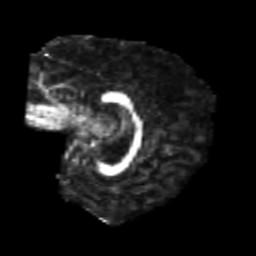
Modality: FA
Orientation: sagittal
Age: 22
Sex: female
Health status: healthy
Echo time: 0.074 s